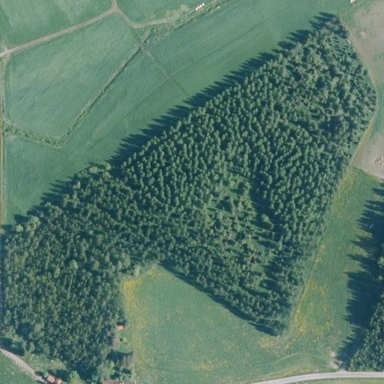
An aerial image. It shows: Serene woodland landscape.